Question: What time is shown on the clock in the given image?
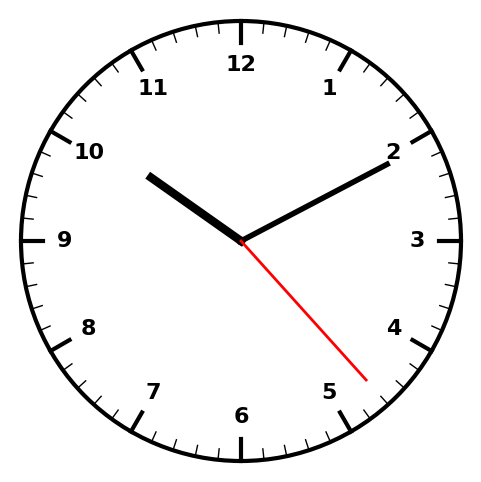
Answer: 10:10:23